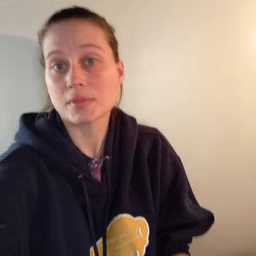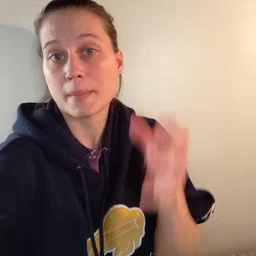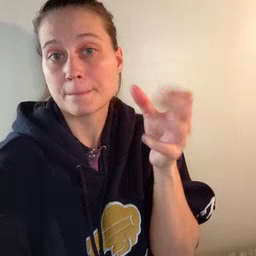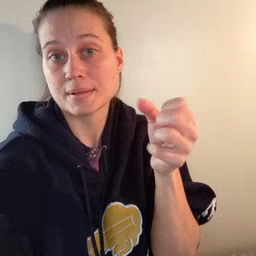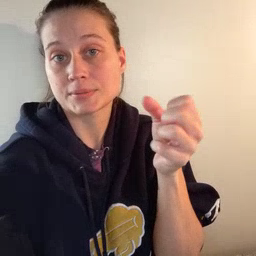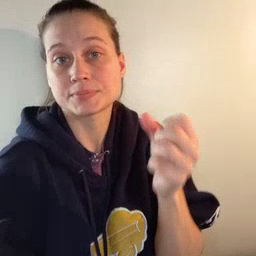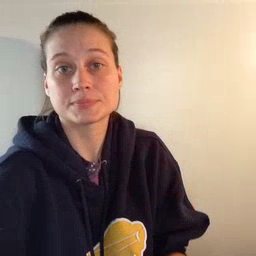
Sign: milk